Field crop: tomato
Growth stage: 2
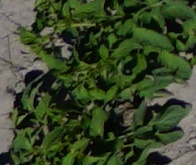
Species: tomato